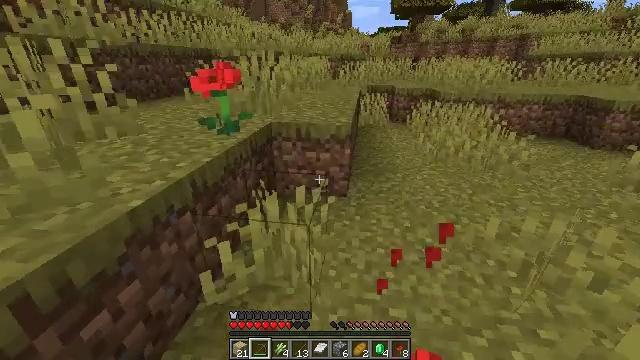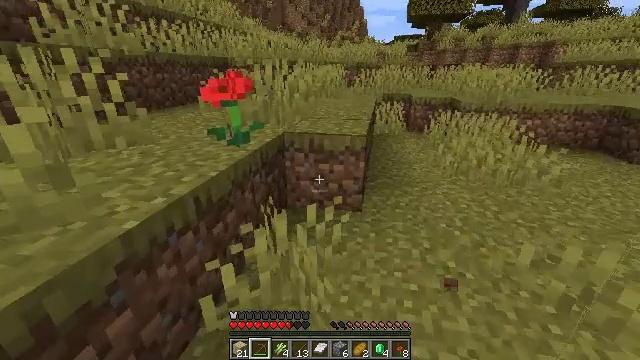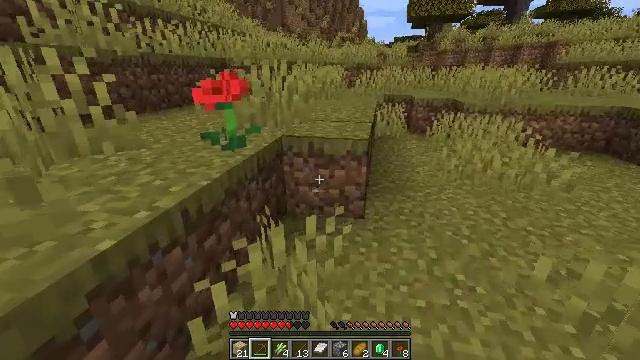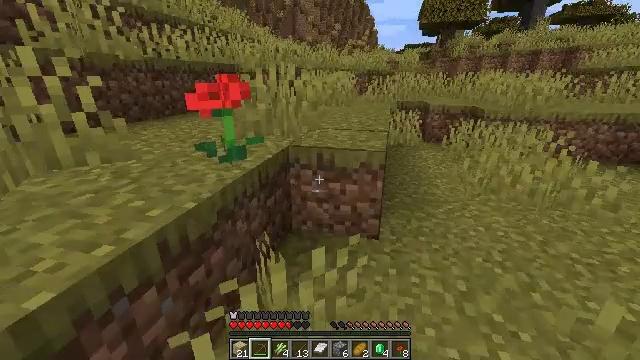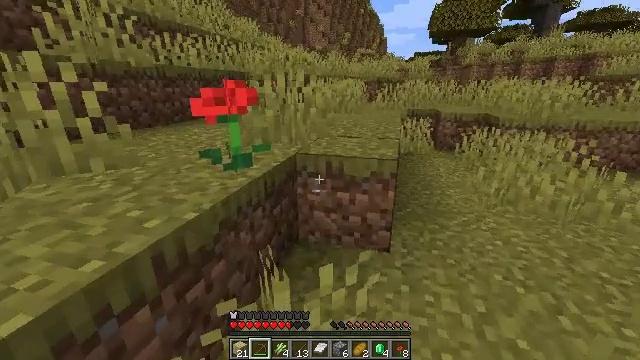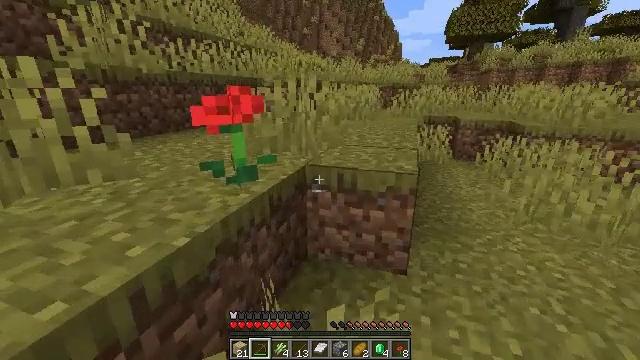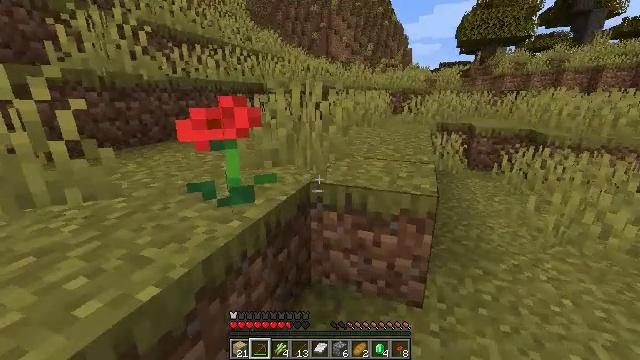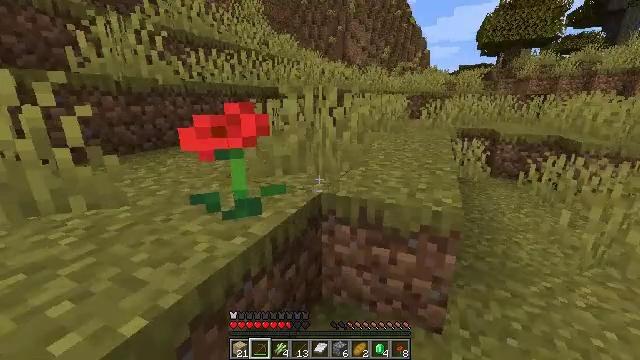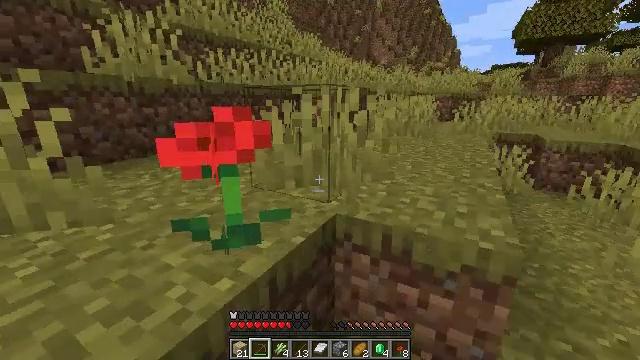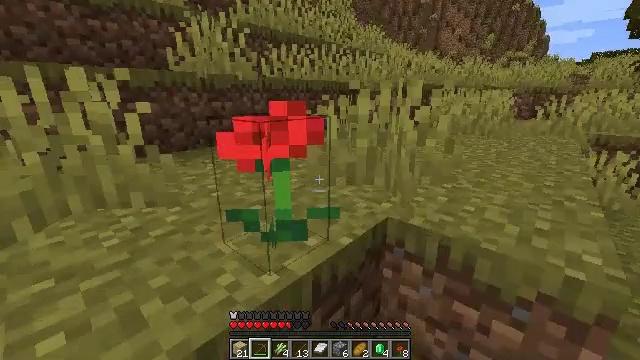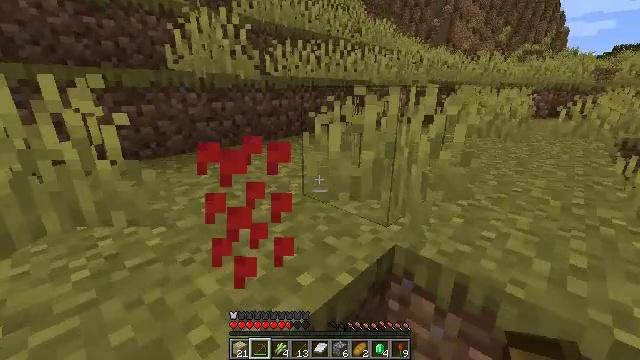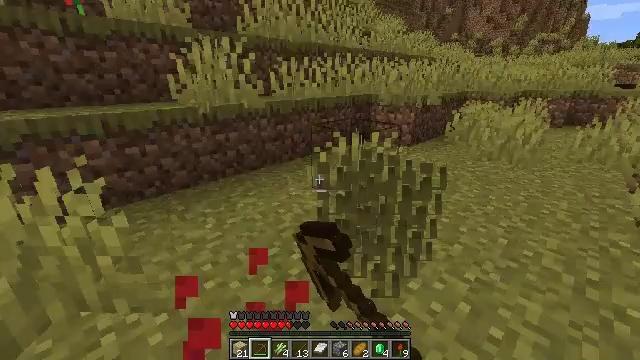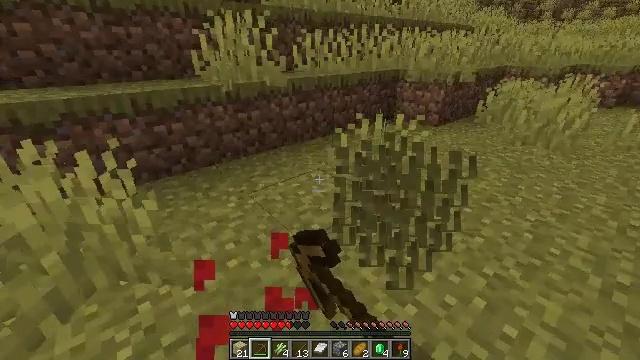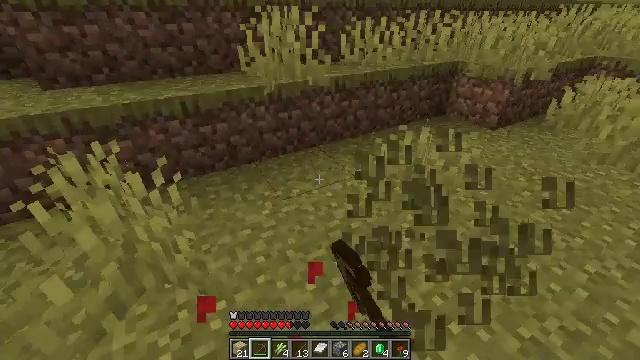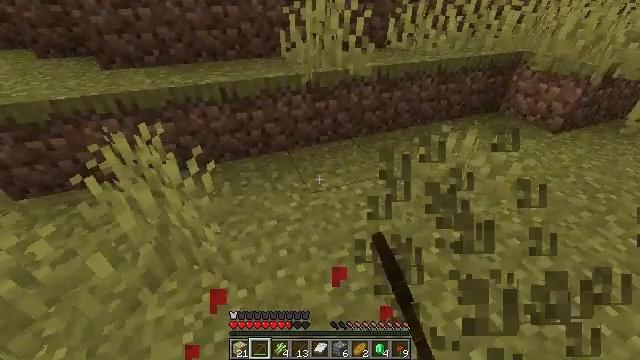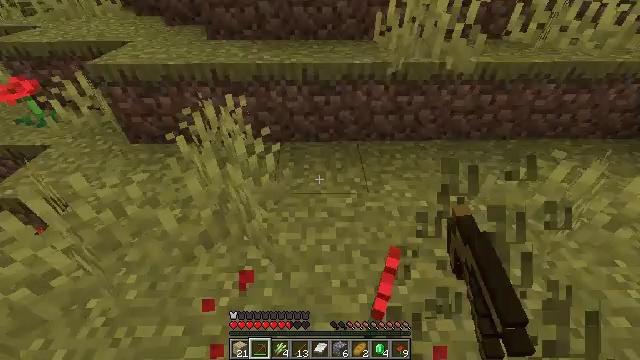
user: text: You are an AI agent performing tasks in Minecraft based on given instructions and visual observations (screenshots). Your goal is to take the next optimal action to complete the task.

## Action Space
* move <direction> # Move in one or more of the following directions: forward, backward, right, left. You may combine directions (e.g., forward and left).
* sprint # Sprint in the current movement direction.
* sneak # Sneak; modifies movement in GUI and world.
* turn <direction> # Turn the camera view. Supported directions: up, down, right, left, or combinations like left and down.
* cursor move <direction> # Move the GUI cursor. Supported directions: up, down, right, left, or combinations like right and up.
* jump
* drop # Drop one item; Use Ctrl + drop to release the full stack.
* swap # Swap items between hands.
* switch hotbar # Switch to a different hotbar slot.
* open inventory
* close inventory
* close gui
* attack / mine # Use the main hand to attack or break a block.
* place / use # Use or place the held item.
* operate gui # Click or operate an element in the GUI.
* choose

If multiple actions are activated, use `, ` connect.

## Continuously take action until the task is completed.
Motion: motion action
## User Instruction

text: Mine the grass in the plains.
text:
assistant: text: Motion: move forward, turn left and up
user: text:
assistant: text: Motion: move forward
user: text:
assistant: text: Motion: move forward, turn left and up
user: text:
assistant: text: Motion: move forward, turn left and up
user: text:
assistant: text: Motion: move forward, turn left and up
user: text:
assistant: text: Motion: move forward, turn left and up
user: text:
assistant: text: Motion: move forward, turn left
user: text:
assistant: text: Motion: move forward, turn left
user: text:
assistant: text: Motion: move forward, turn left and down
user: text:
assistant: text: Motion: move forward, turn left and down, attack / mine, jump
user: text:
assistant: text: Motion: move forward, turn left and down, attack / mine, jump
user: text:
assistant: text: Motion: move forward, turn left and down
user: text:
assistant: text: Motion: move forward, turn left and down
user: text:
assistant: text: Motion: move forward, turn left and down
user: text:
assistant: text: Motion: move forward, turn left and down
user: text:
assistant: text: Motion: no_op